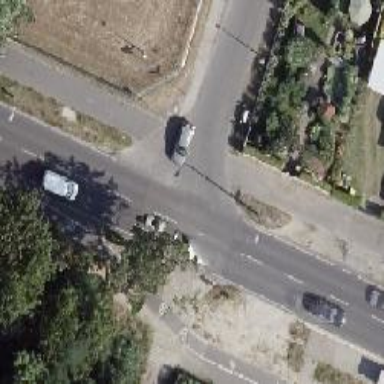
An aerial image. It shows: Unmarked road crossing.